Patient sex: M
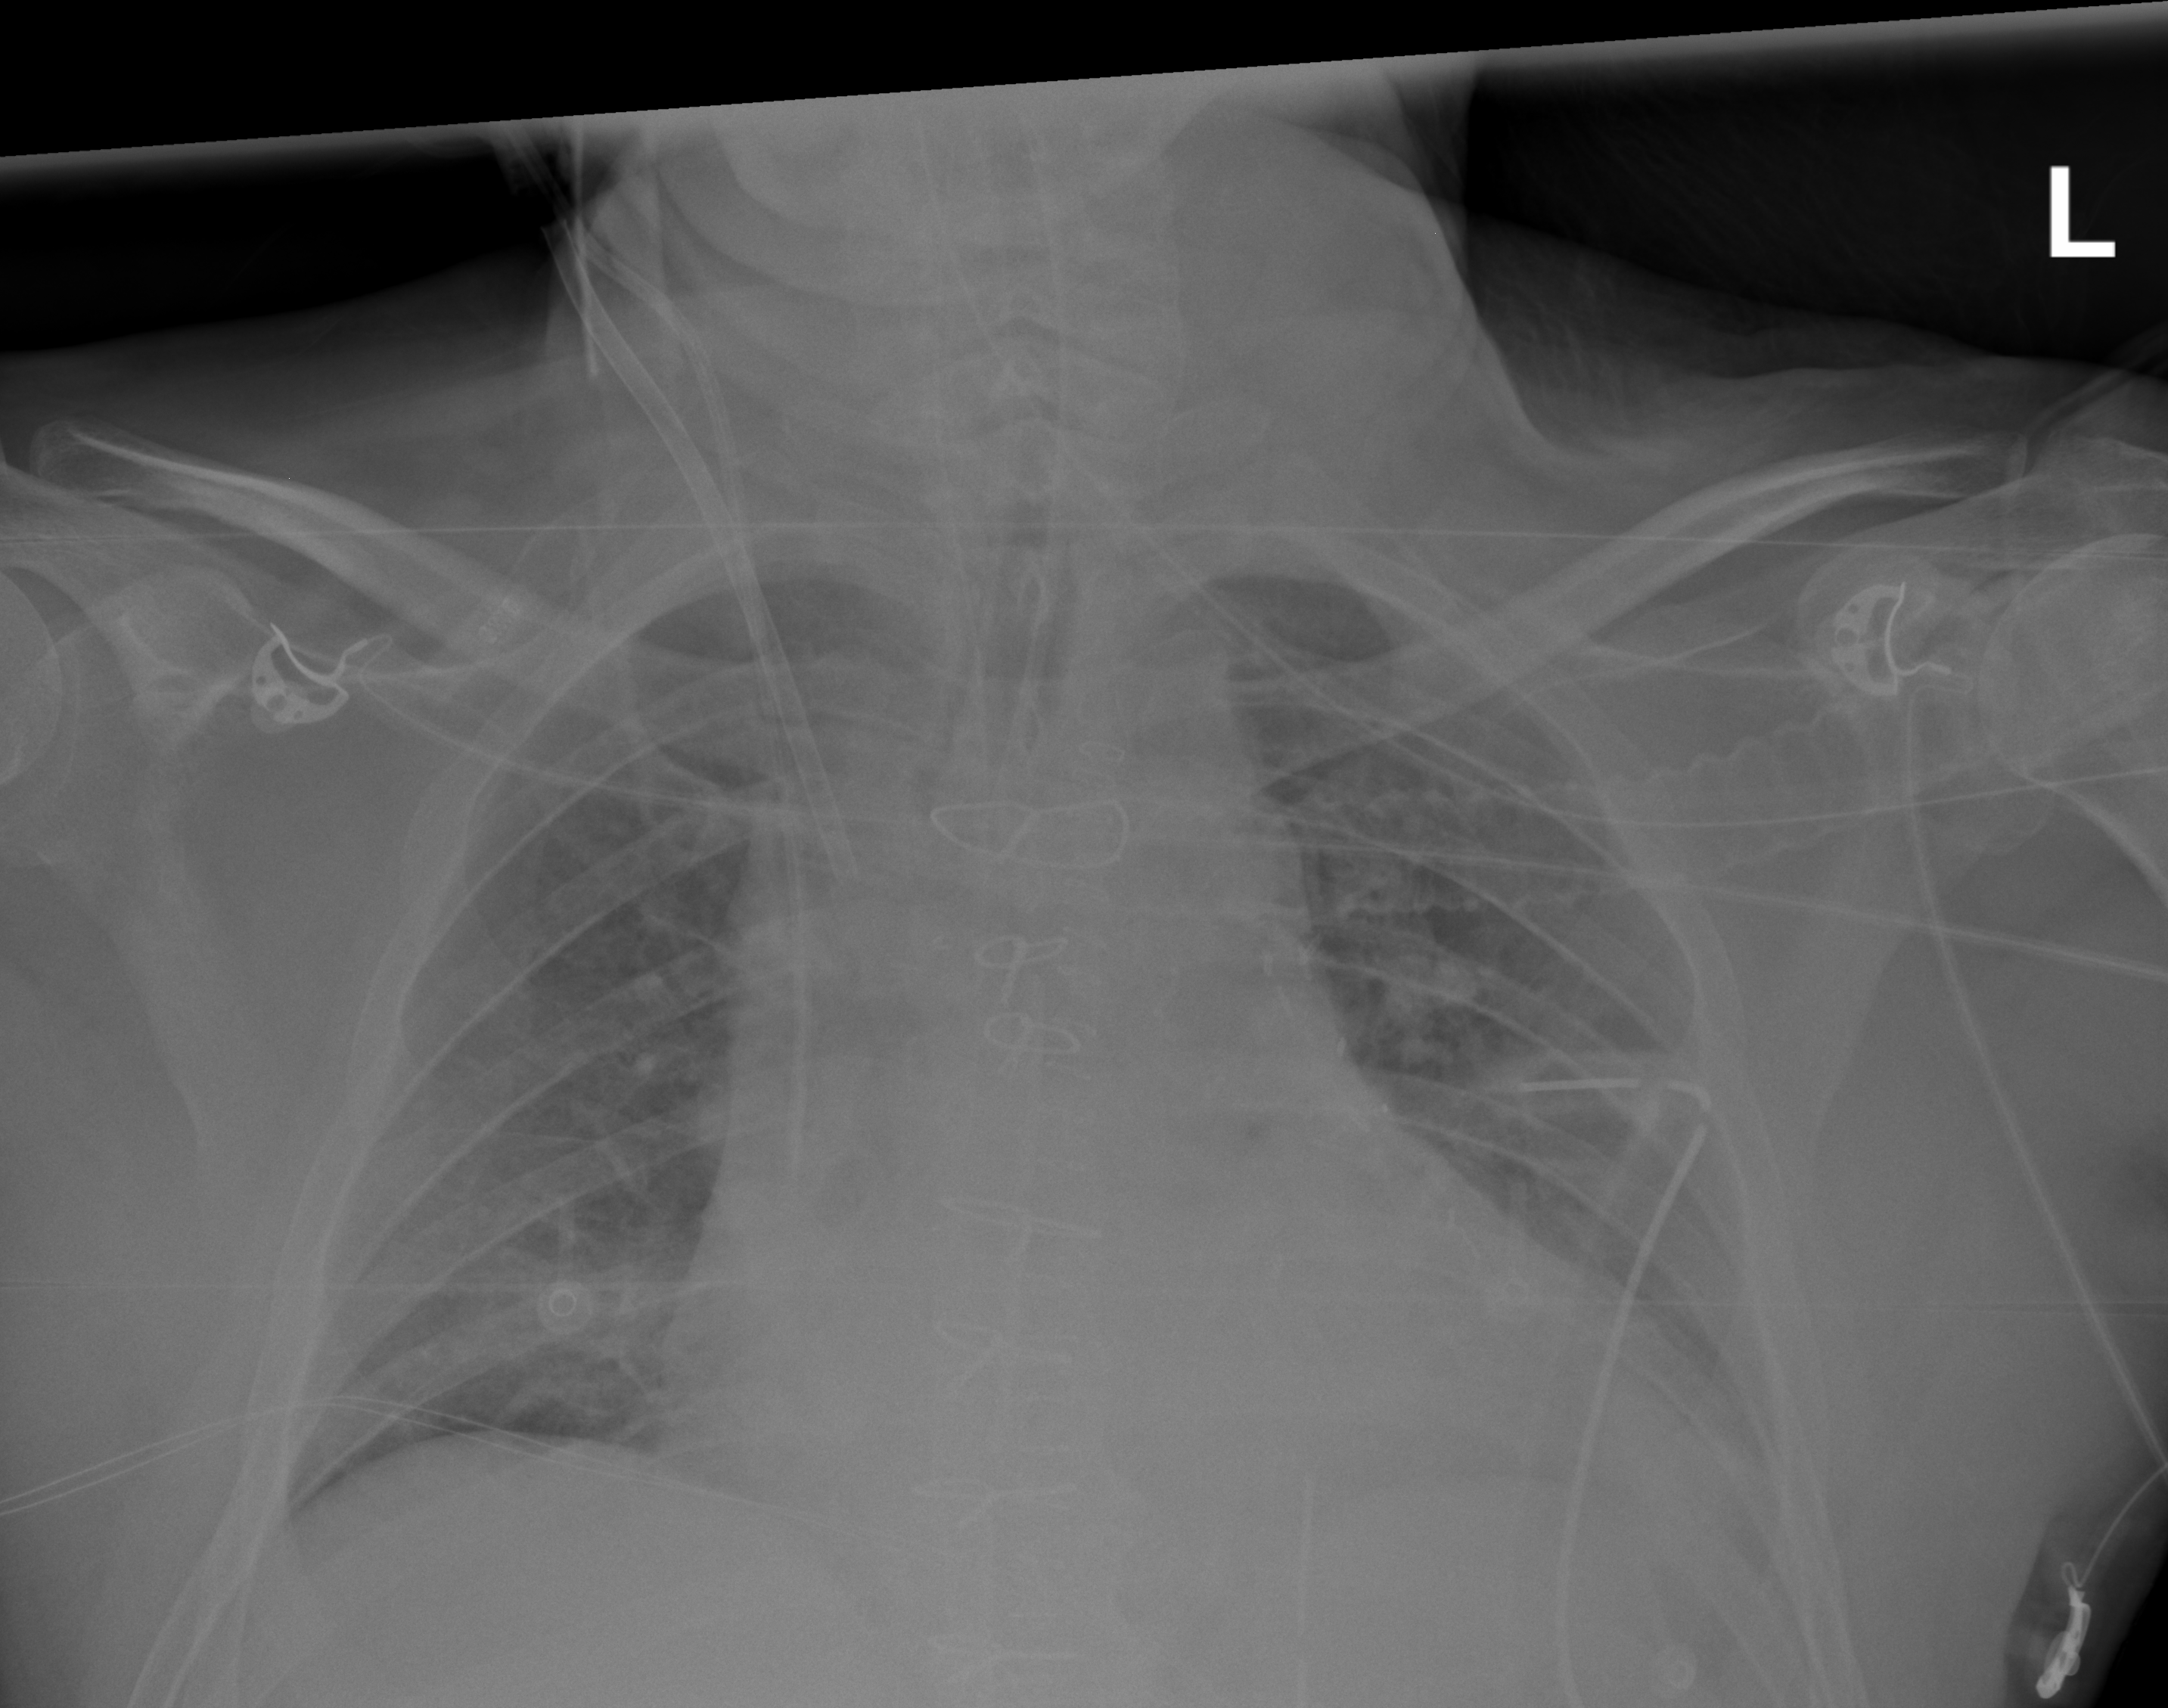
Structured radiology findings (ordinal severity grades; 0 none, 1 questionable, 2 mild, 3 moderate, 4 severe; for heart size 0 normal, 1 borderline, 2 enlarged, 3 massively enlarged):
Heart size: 2
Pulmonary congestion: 1
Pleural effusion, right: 0
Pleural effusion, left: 2
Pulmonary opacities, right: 0
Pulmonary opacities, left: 0
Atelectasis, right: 2
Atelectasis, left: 2